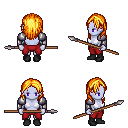
a pixel art fantasy rpg character, female body template, dark elf, purple skin, steel arm armor, red pants, light blonde long hairstyle, black shoes, spear, four views (front, back, left, right), 2x2 character sprite sheet, small pixel art, hard edges, no anti-aliasing